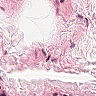
Metastatic tissue present: no